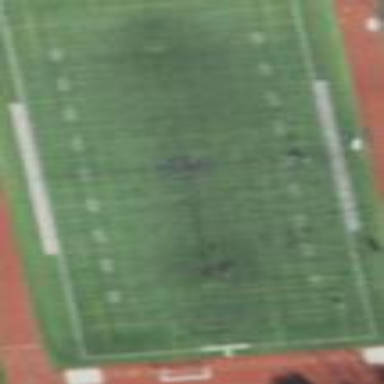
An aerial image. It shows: American football pitch with artificial turf.